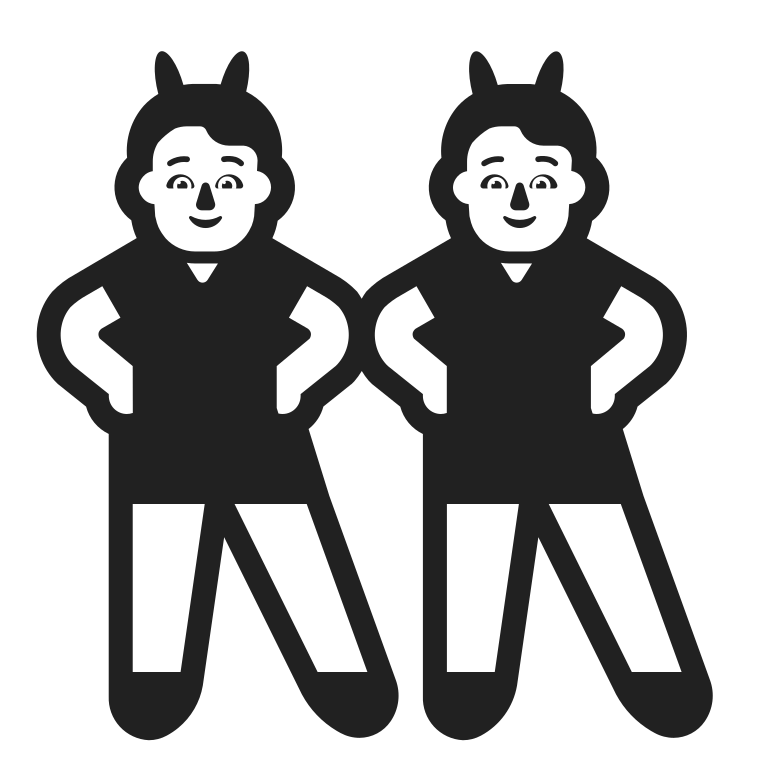
person with bunny ears high contrast default